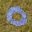
Label: 0